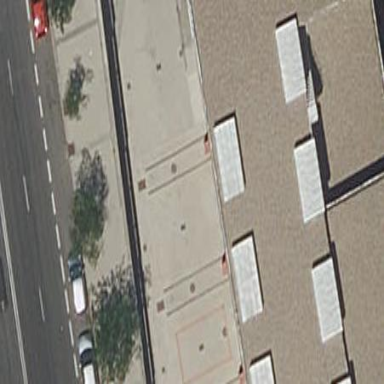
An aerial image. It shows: Building that houses power substation.